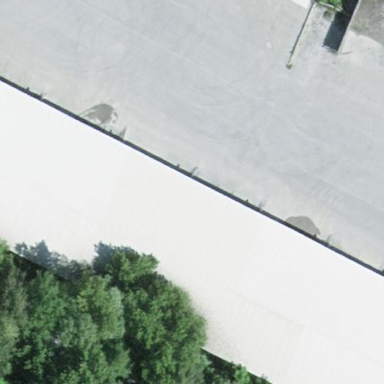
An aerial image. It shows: Warehouse building.